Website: crate-barrel
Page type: cart
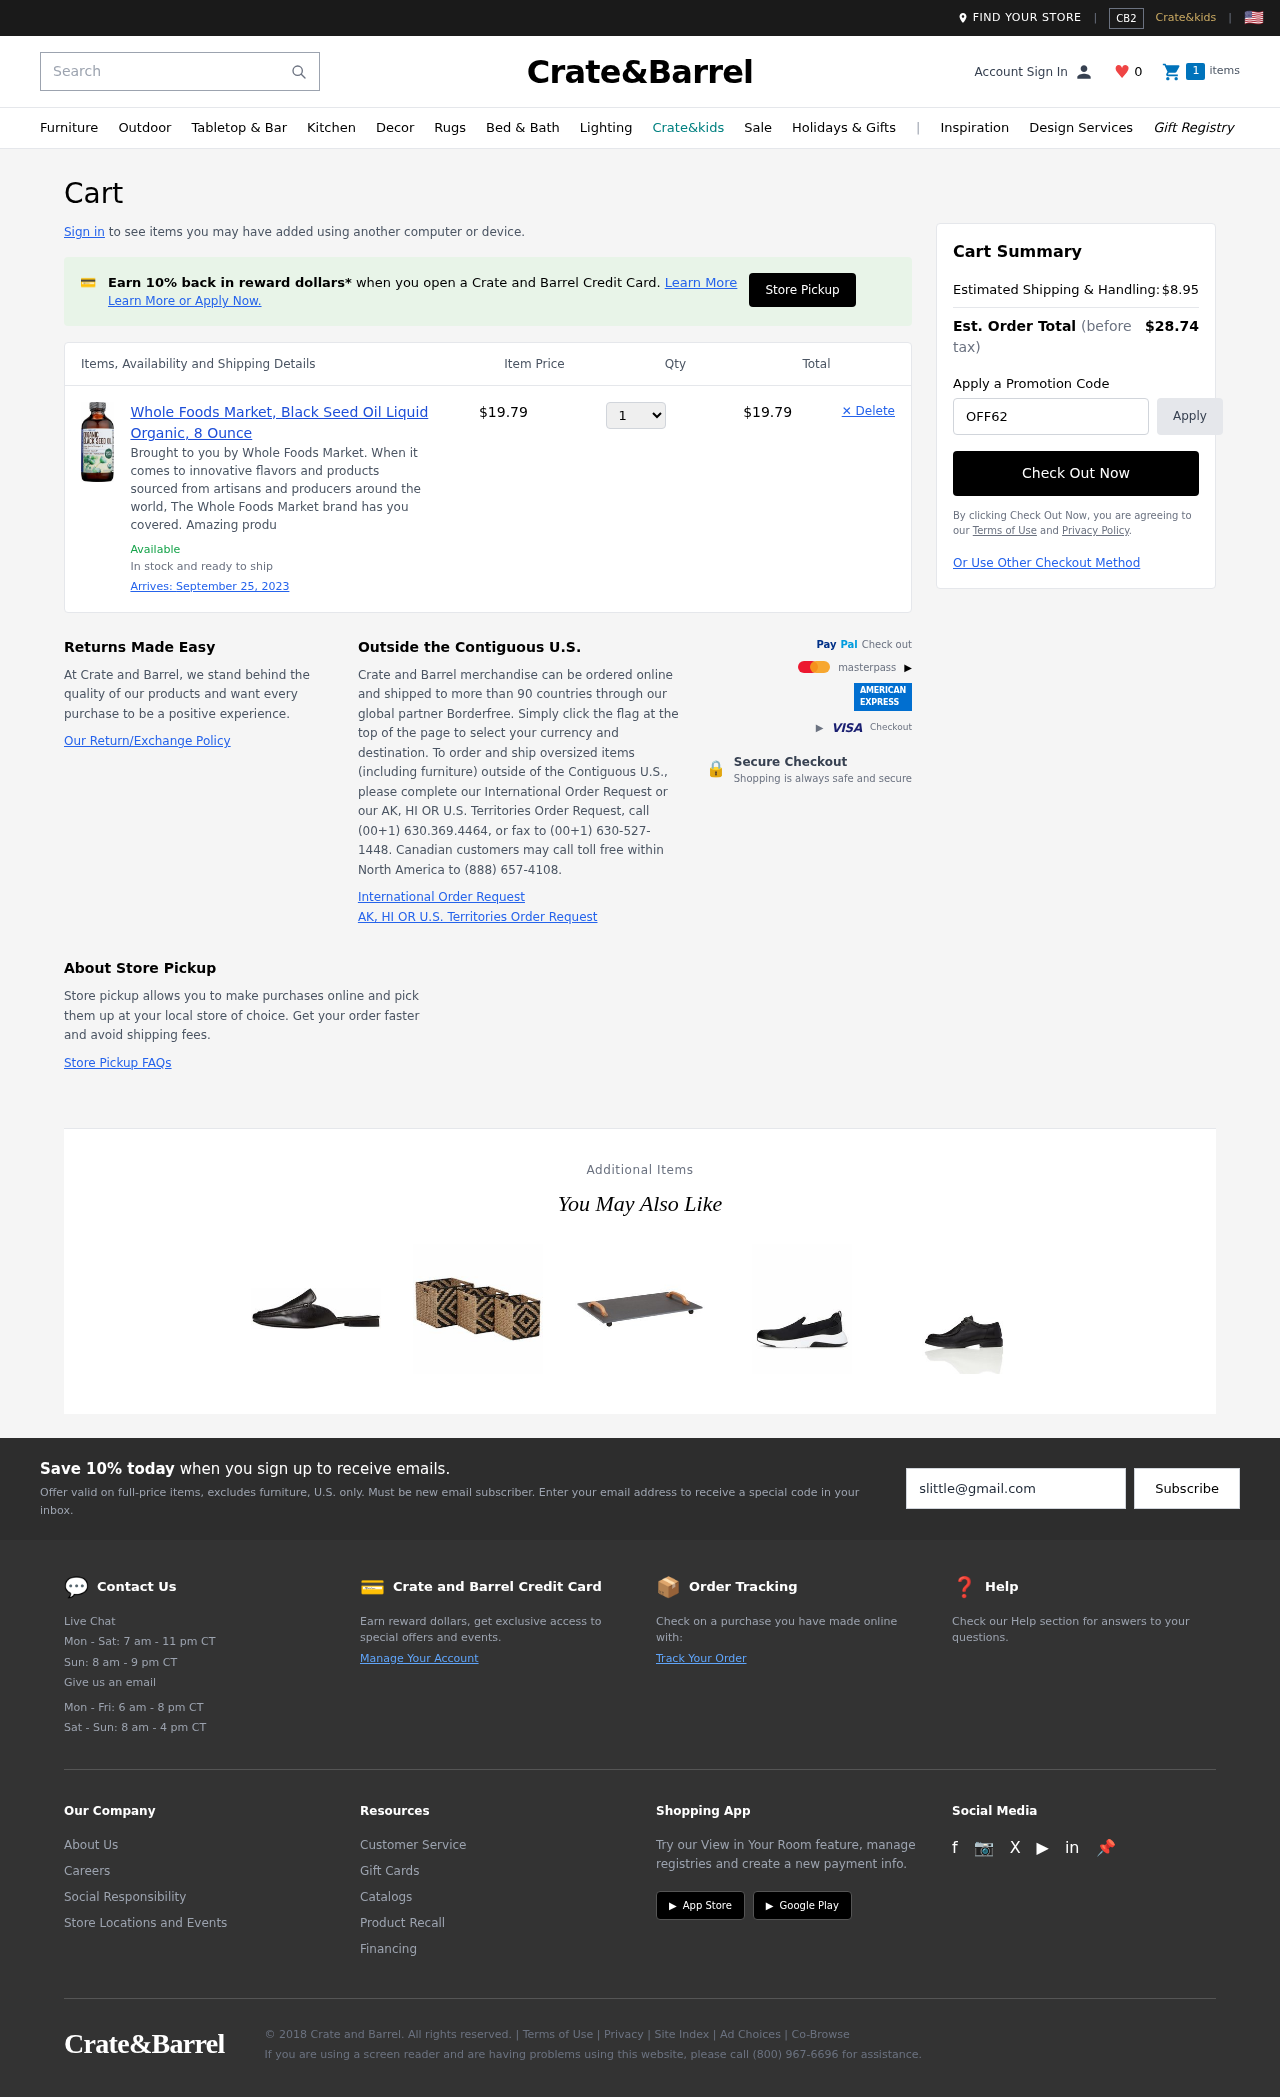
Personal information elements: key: PII_PROMO_CODE
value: OFF62
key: PII_EMAIL
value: slittle@gmail.com
Product elements: key: PRODUCT1_DESC
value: Brought to you by Whole Foods Market. When it comes to innovative flavors and products sourced from artisans and producers around the world, The Whole Foods Market brand has you covered. Amazing produ
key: PRODUCT1_NAME
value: Whole Foods Market, Black Seed Oil Liquid Organic, 8 Ounce
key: PRODUCT1_PRICE
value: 19.79
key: PRODUCT1_QUANTITY
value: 1
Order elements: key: ORDER_DELIVERY_DATE
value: September 25, 2023
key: ORDER_SUBTOTAL
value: $19.79
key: ORDER_SHIPPING_COST
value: $8.95
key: ORDER_TOTAL
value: $28.74